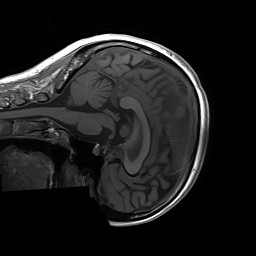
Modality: T1w
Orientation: sagittal